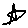
Label: star